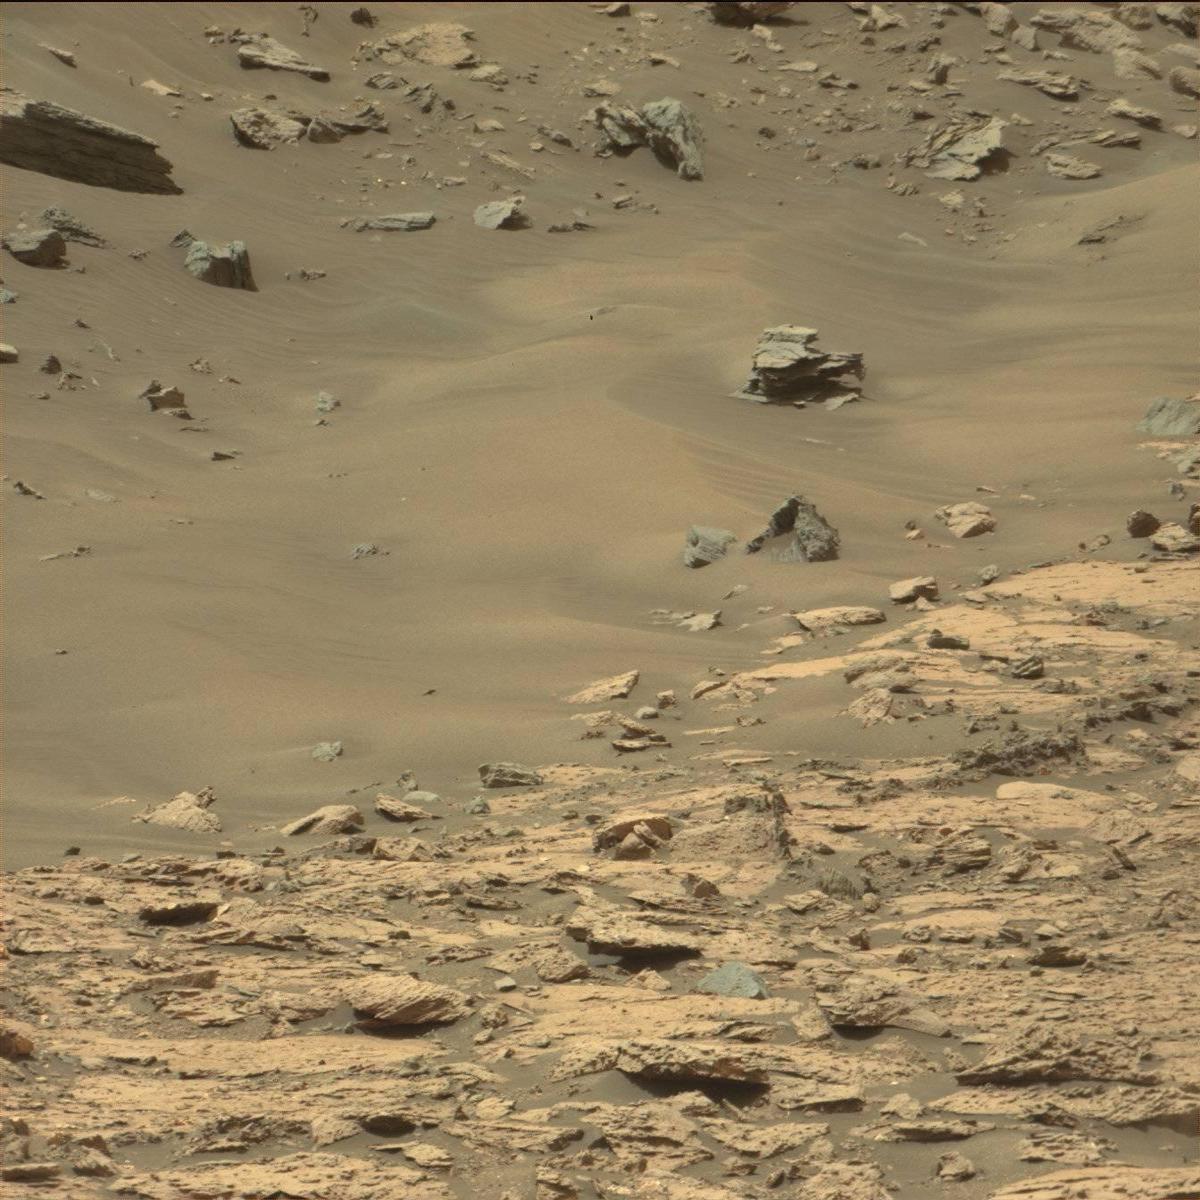
Terrain classes present: Bedrock, Sand / Soil